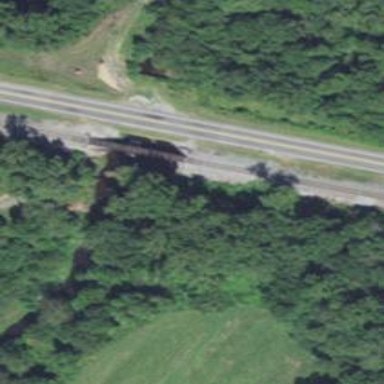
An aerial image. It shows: Culvert tunnel.